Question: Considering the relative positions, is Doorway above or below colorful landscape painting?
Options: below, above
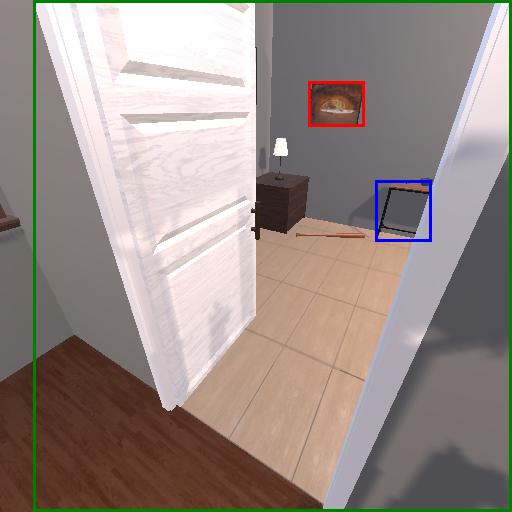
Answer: below